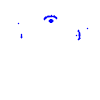
Particle: proton